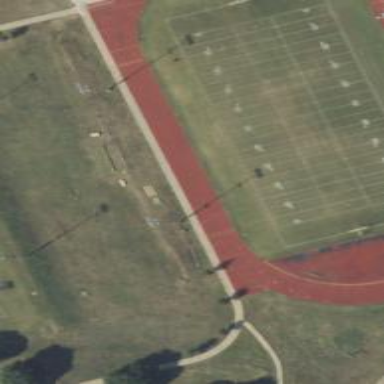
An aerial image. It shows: Athletic track located in leisure land area.